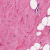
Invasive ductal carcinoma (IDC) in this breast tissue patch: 0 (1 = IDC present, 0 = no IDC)